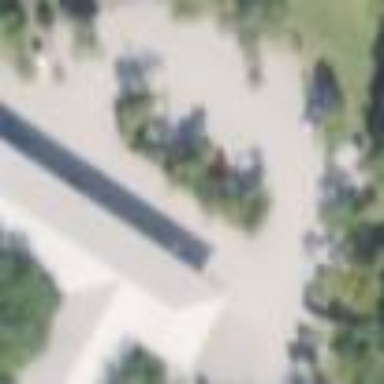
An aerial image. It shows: Parking area.